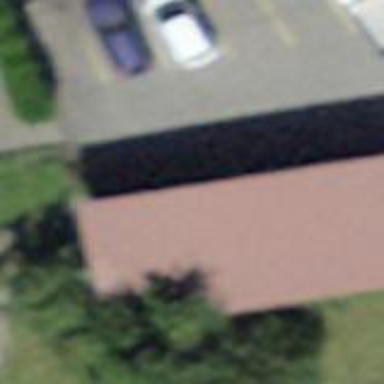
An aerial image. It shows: View of roof of building.